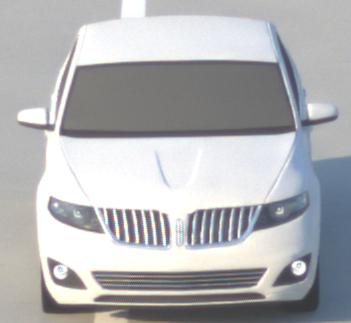
Make: Lincoln
Model: MKS
Detailed model: -
Model produced from: 2008
Model produced until: 2011
Doors: 4
Color: white
Road condition: dry road
Daytime: sunrise or sunset
Contrast: medium contrast